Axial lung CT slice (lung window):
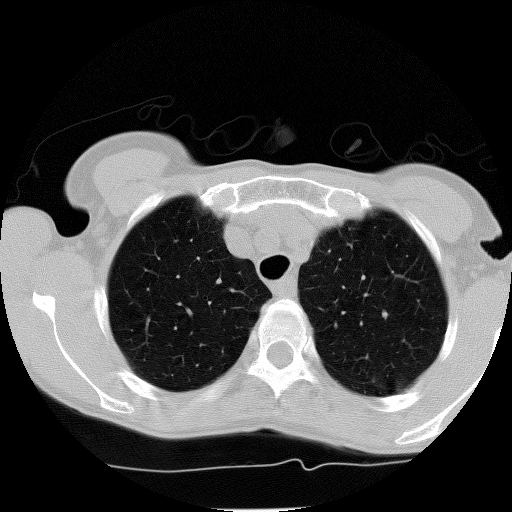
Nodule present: no